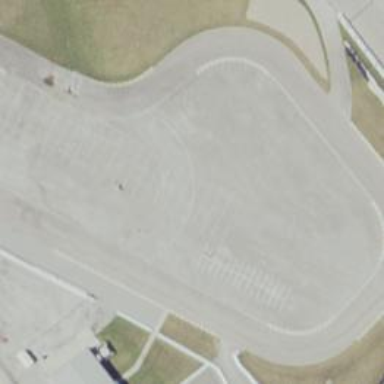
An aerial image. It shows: Asphalt raceway designed for motor sports.